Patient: sex F, age 65
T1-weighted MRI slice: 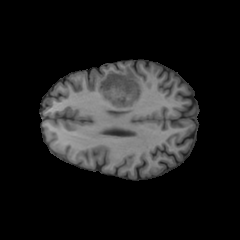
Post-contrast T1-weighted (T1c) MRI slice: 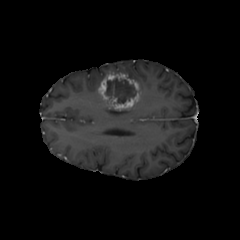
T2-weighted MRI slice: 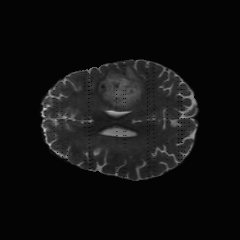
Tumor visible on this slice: yes
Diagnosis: Glioblastoma, IDH-wildtype
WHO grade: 4